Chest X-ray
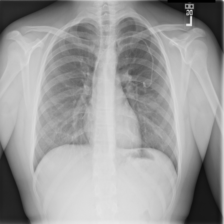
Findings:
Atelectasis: negative
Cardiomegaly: negative
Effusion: negative
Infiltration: negative
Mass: negative
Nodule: negative
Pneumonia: negative
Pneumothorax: negative
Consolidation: negative
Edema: negative
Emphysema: negative
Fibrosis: negative
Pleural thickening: negative
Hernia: negative